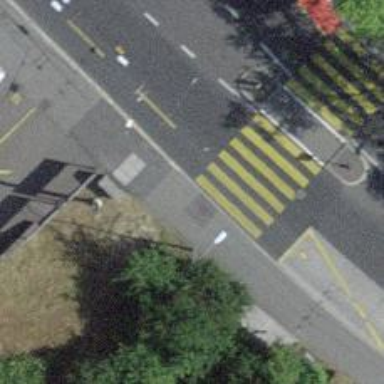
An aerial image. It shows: Kerb serving as barrier.